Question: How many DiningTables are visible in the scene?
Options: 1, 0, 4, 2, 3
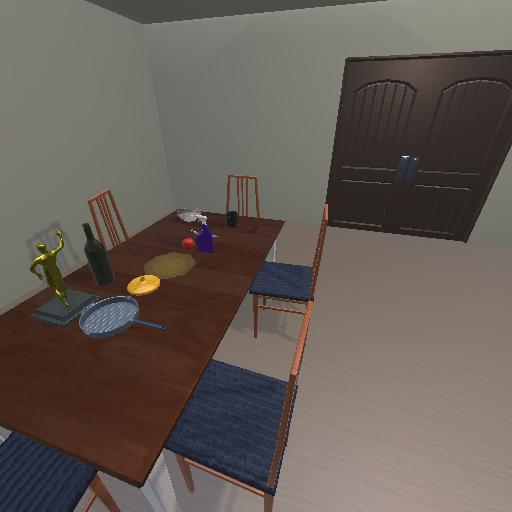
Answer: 1